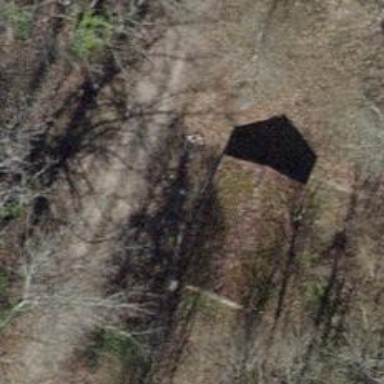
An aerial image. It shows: Shelter.